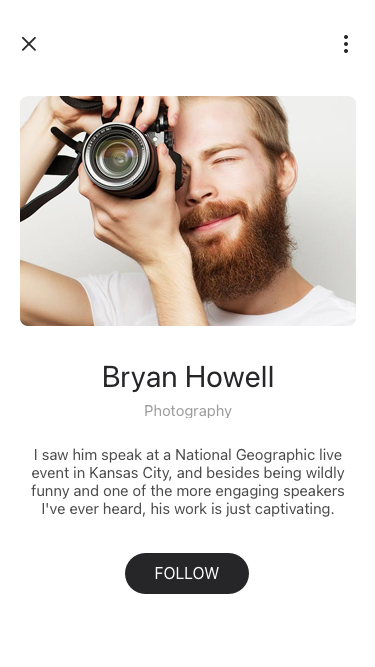
Text in this UI design:
Photography
Bryan Howell
I saw him speak at a National Geographic live event in Kansas City, and besides being wildly funny and one of the more engaging speakers I've ever heard, his work is just captivating.
Follow